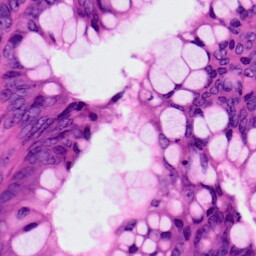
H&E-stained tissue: Colon